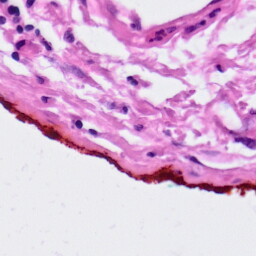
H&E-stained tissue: Lung